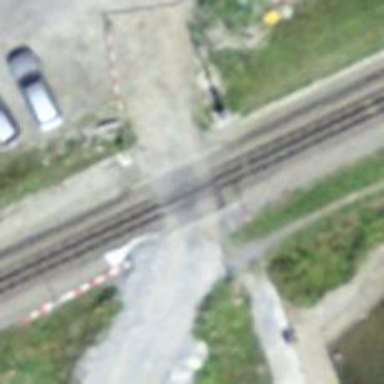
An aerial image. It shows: Track with grade 2 tracktype.